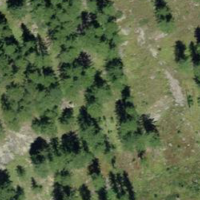
EUNIS habitat code: 23
Species observed at this site:
Cuculus canorus
Regulus ignicapilla